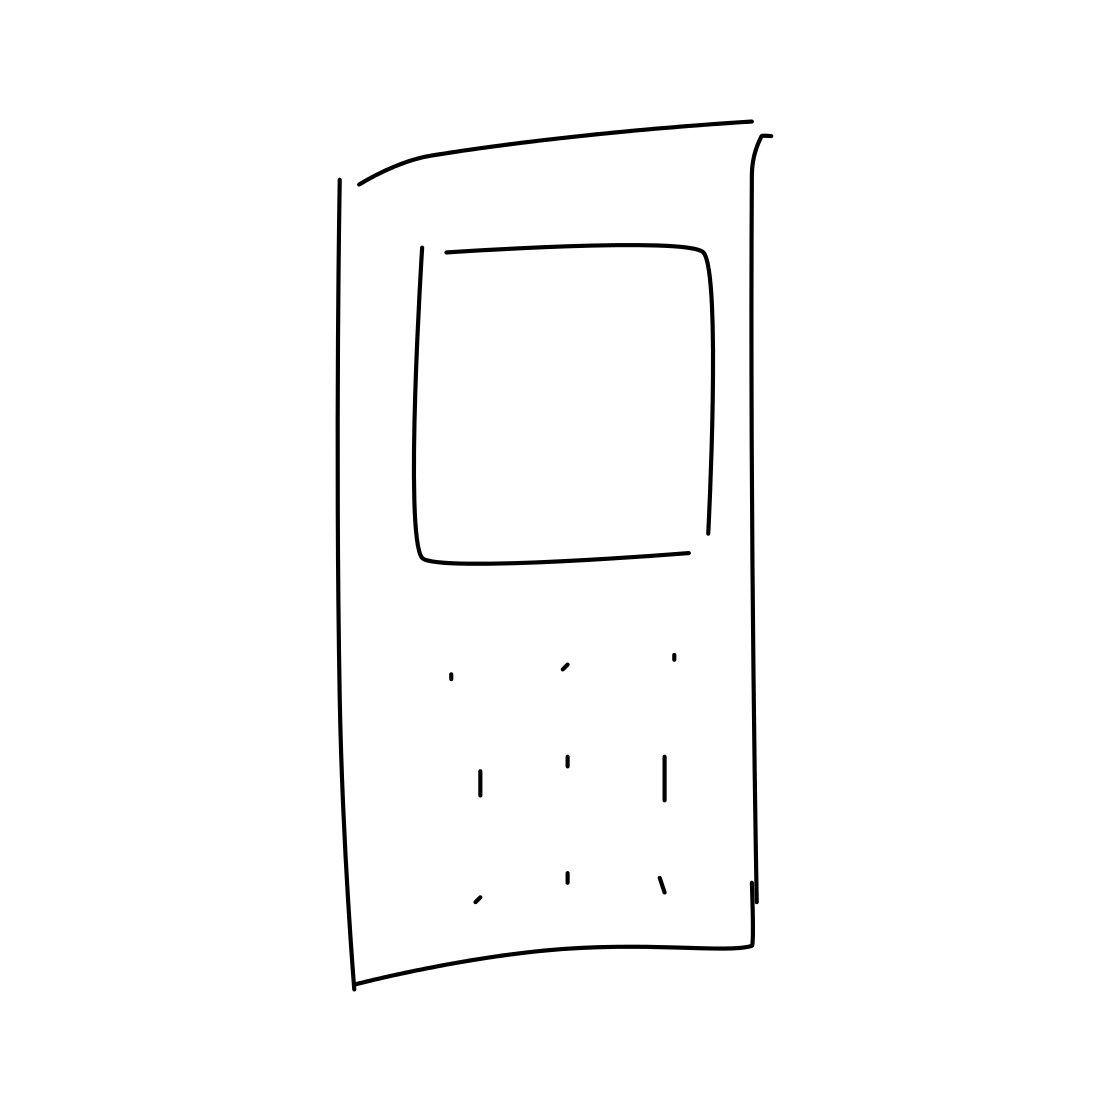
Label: cell phone